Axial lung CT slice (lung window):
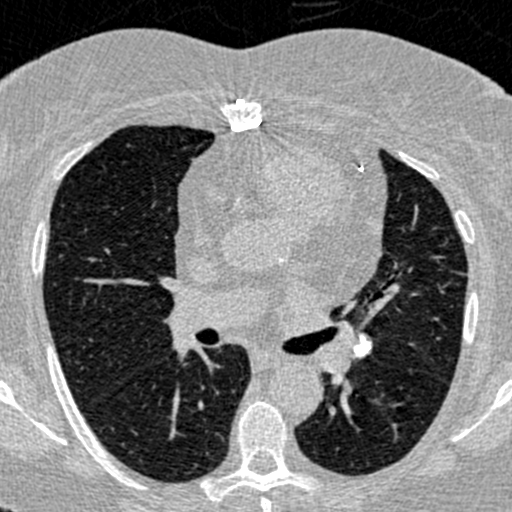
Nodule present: no